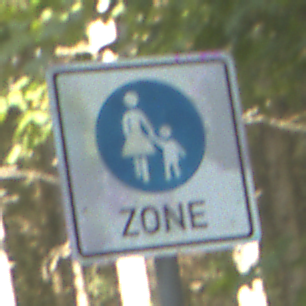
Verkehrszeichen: BeginnFussgaengerzone
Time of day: MorningAfternoon
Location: Outdoor (Nature)
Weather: Clear
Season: NotSpecified
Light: Natural